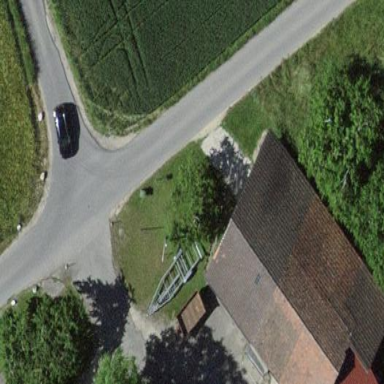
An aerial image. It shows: Barn.